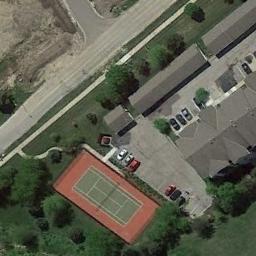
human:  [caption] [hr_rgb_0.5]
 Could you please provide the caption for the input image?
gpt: There are several cars parked by the tennis court .

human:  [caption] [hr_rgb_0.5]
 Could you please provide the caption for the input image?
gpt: The tennis court is on the grass next to some trees and parking lot .

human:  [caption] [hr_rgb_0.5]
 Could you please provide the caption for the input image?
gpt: The tennis court is next to the parking lot and lawn, and there is a road nearby .

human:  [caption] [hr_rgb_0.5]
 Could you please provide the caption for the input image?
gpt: A few cars were in the clearing next to the tennis court .

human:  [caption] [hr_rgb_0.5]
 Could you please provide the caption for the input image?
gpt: There are some green trees and a green meadow beside the tennis court .